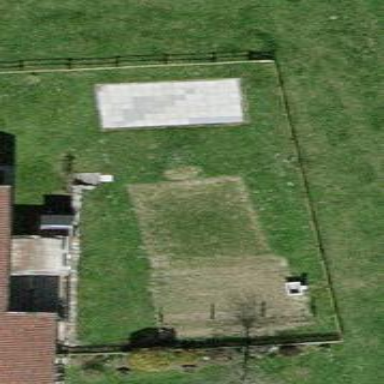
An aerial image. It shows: Garden area designated for leisure land.